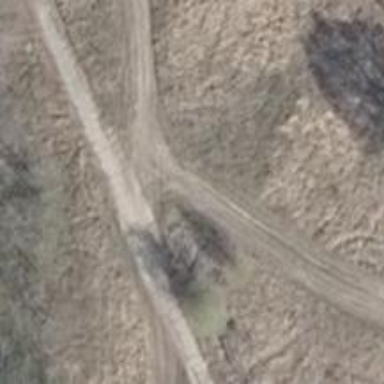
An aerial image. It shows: Sandy track road with grade3 tracktype.